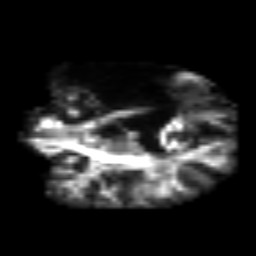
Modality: FA
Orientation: coronal
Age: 40
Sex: male
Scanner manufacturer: siemens
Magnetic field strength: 3 T
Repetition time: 3.2 s
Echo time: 0.081 s